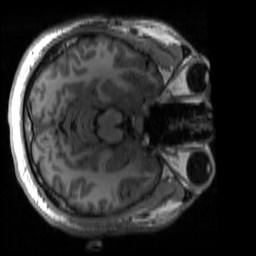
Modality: T1w
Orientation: axial
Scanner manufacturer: siemens
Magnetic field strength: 1.5 T
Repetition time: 2.4 s
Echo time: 0.00398 s